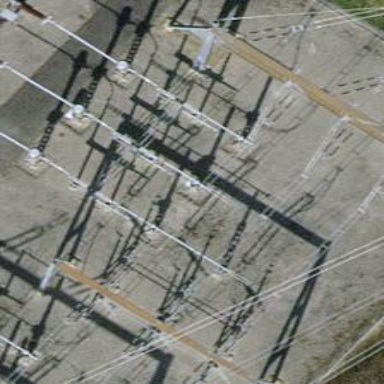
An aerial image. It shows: Insulator used in power systems.